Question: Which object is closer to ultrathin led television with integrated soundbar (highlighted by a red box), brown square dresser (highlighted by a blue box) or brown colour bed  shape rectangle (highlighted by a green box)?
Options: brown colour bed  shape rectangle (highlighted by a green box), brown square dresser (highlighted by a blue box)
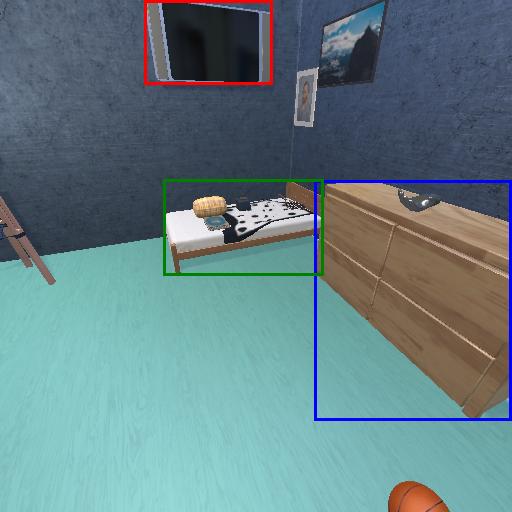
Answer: brown colour bed  shape rectangle (highlighted by a green box)